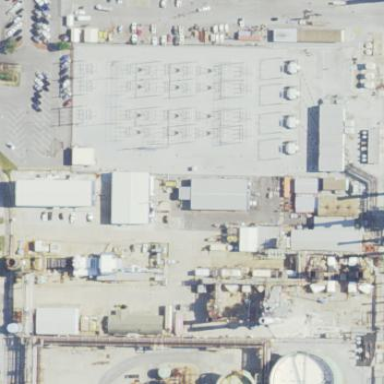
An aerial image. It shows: Industrial area with power plant.